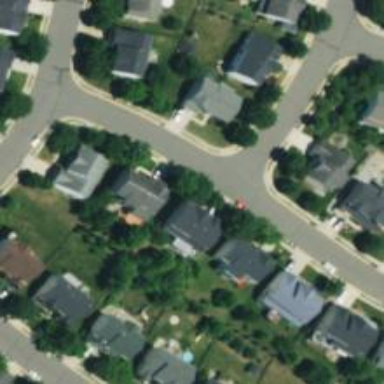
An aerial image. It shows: Residential road.